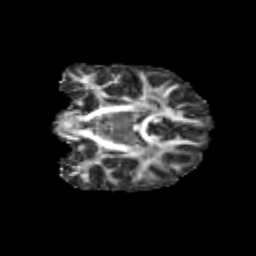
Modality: FA
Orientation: coronal
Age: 10
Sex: female
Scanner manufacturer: siemens
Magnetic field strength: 3 T
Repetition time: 3.8 s
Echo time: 0.07 s